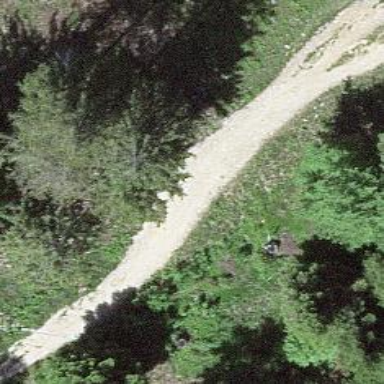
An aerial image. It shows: Path with excellent trail visibility on the ground.